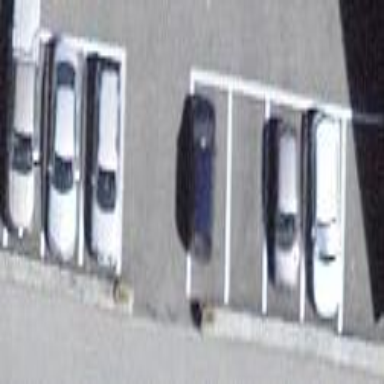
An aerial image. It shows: Street-side parking area with asphalt surface.